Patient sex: F
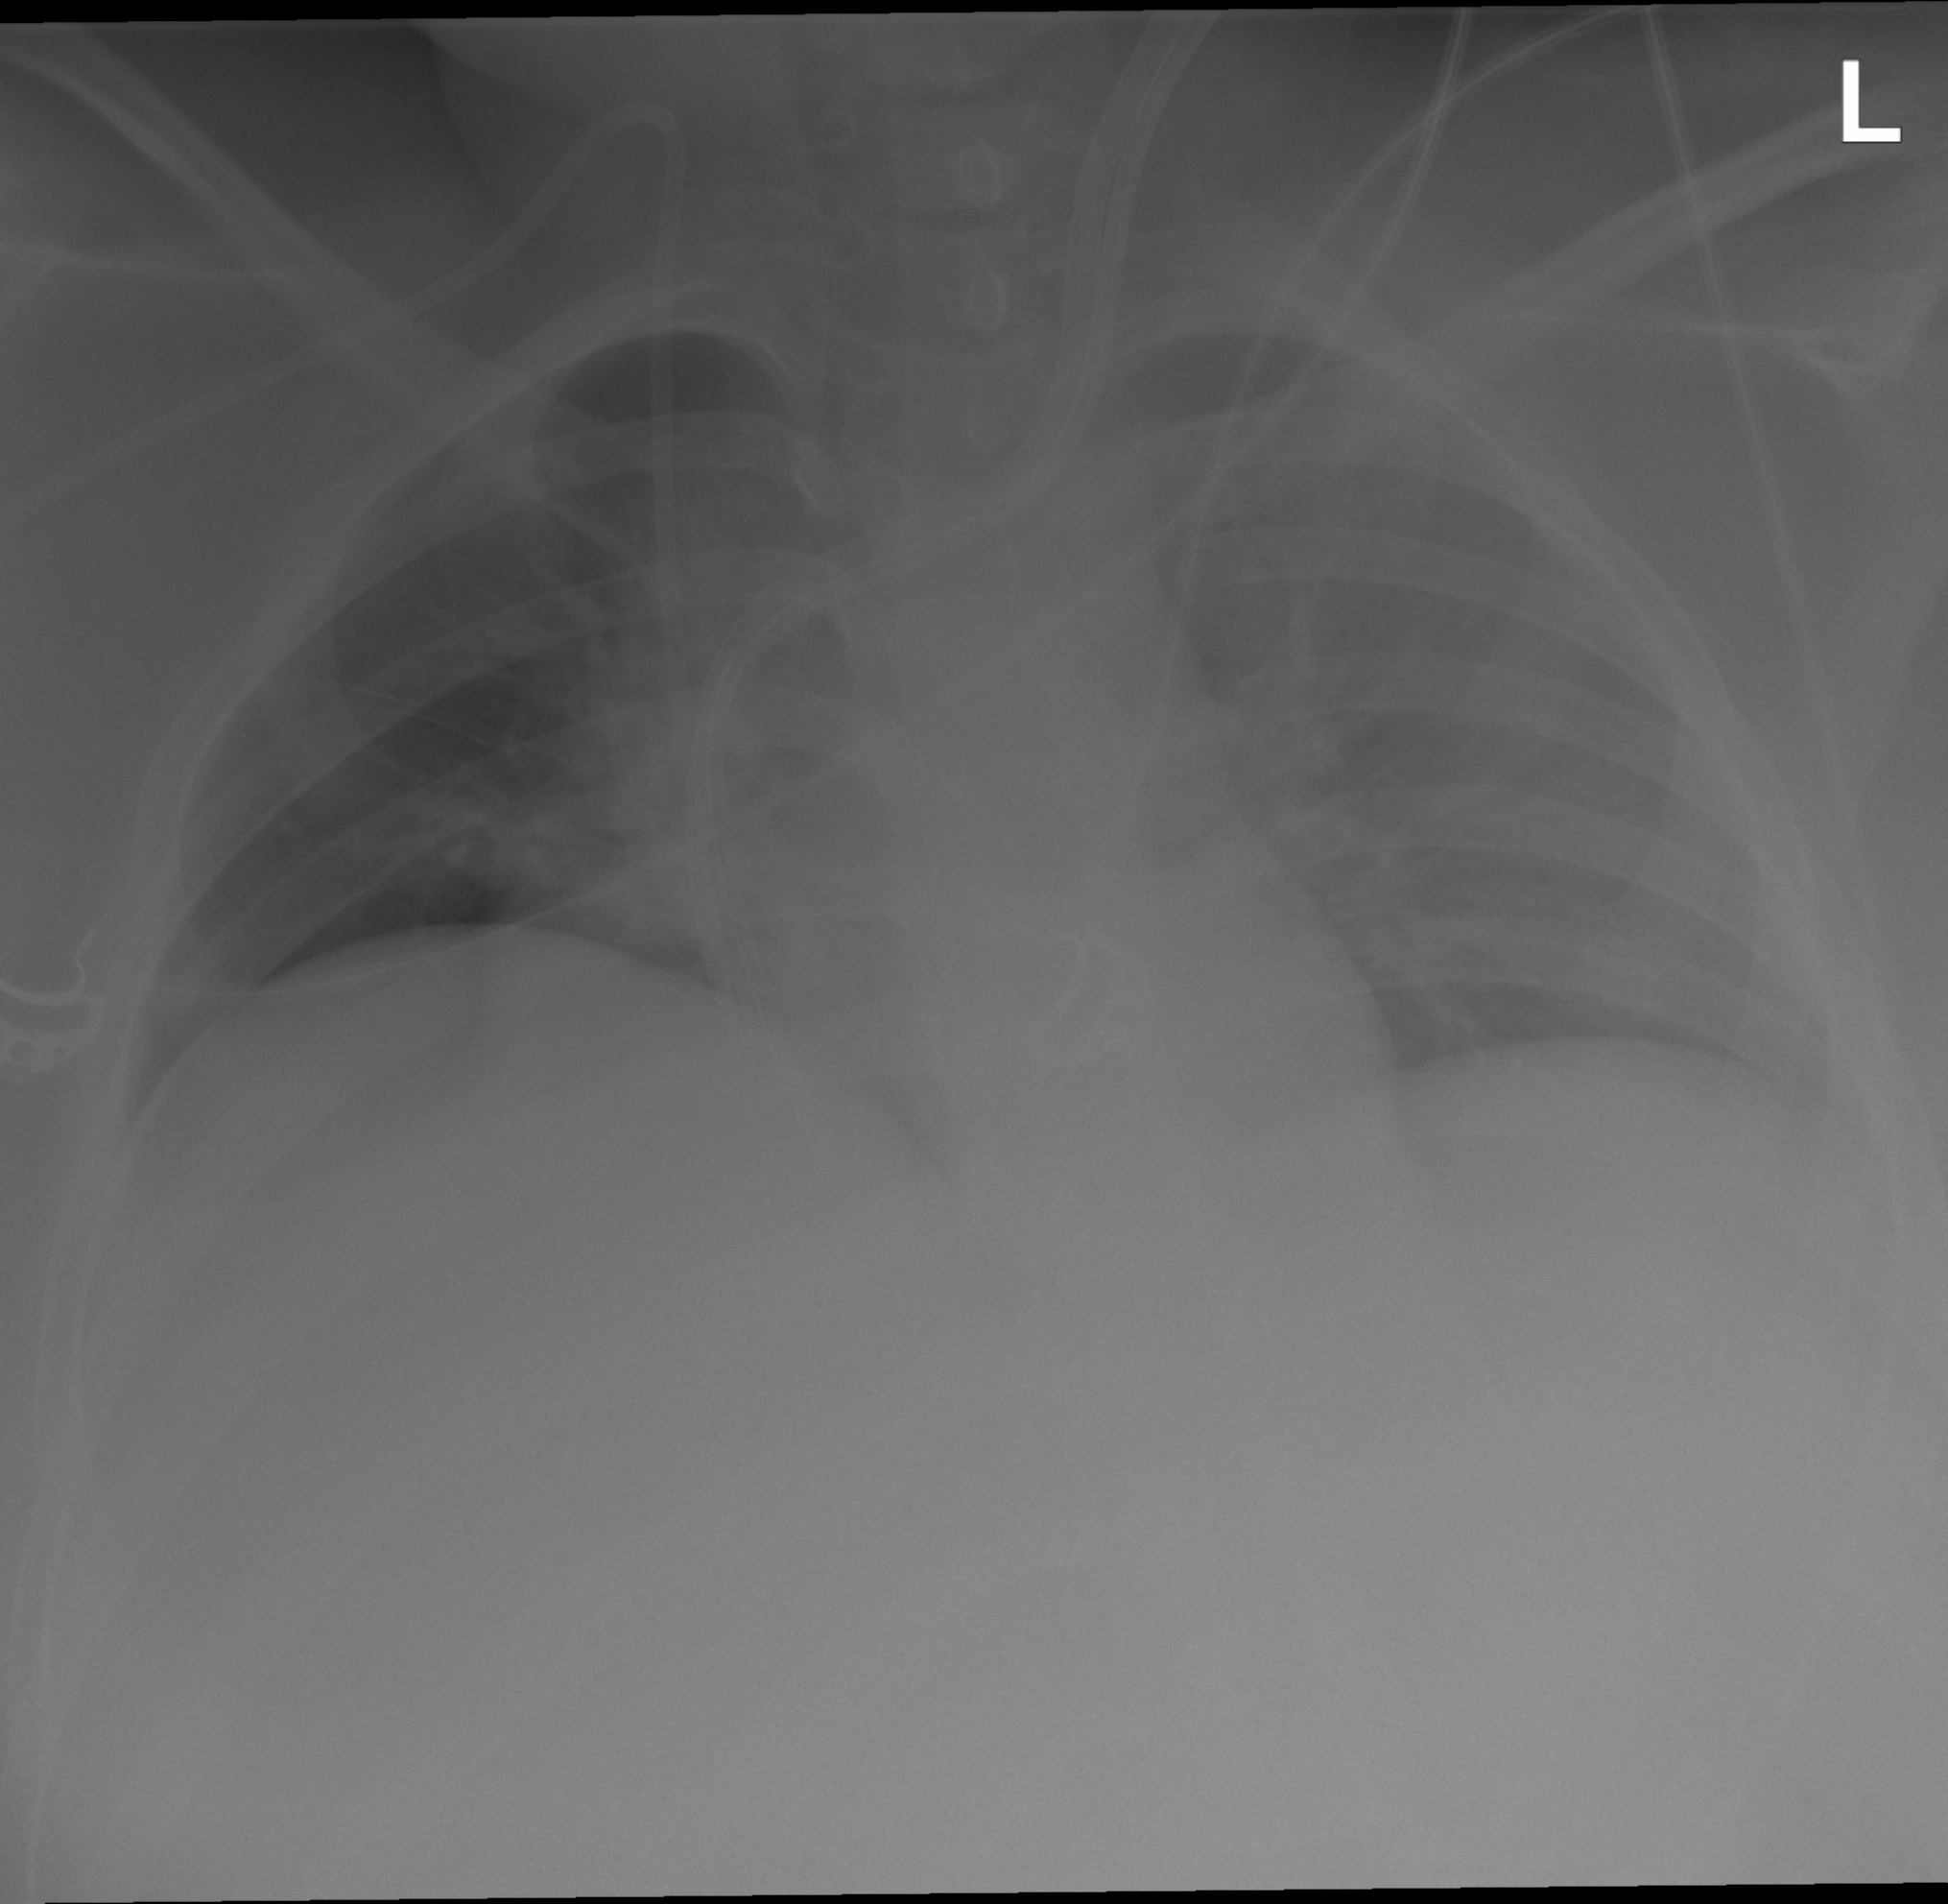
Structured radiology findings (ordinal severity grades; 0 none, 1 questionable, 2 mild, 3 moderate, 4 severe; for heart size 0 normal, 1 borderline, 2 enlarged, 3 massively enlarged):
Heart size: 0
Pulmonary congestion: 2
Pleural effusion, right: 0
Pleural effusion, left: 2
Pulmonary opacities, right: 0
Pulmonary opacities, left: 0
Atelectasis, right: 0
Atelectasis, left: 2